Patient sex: M
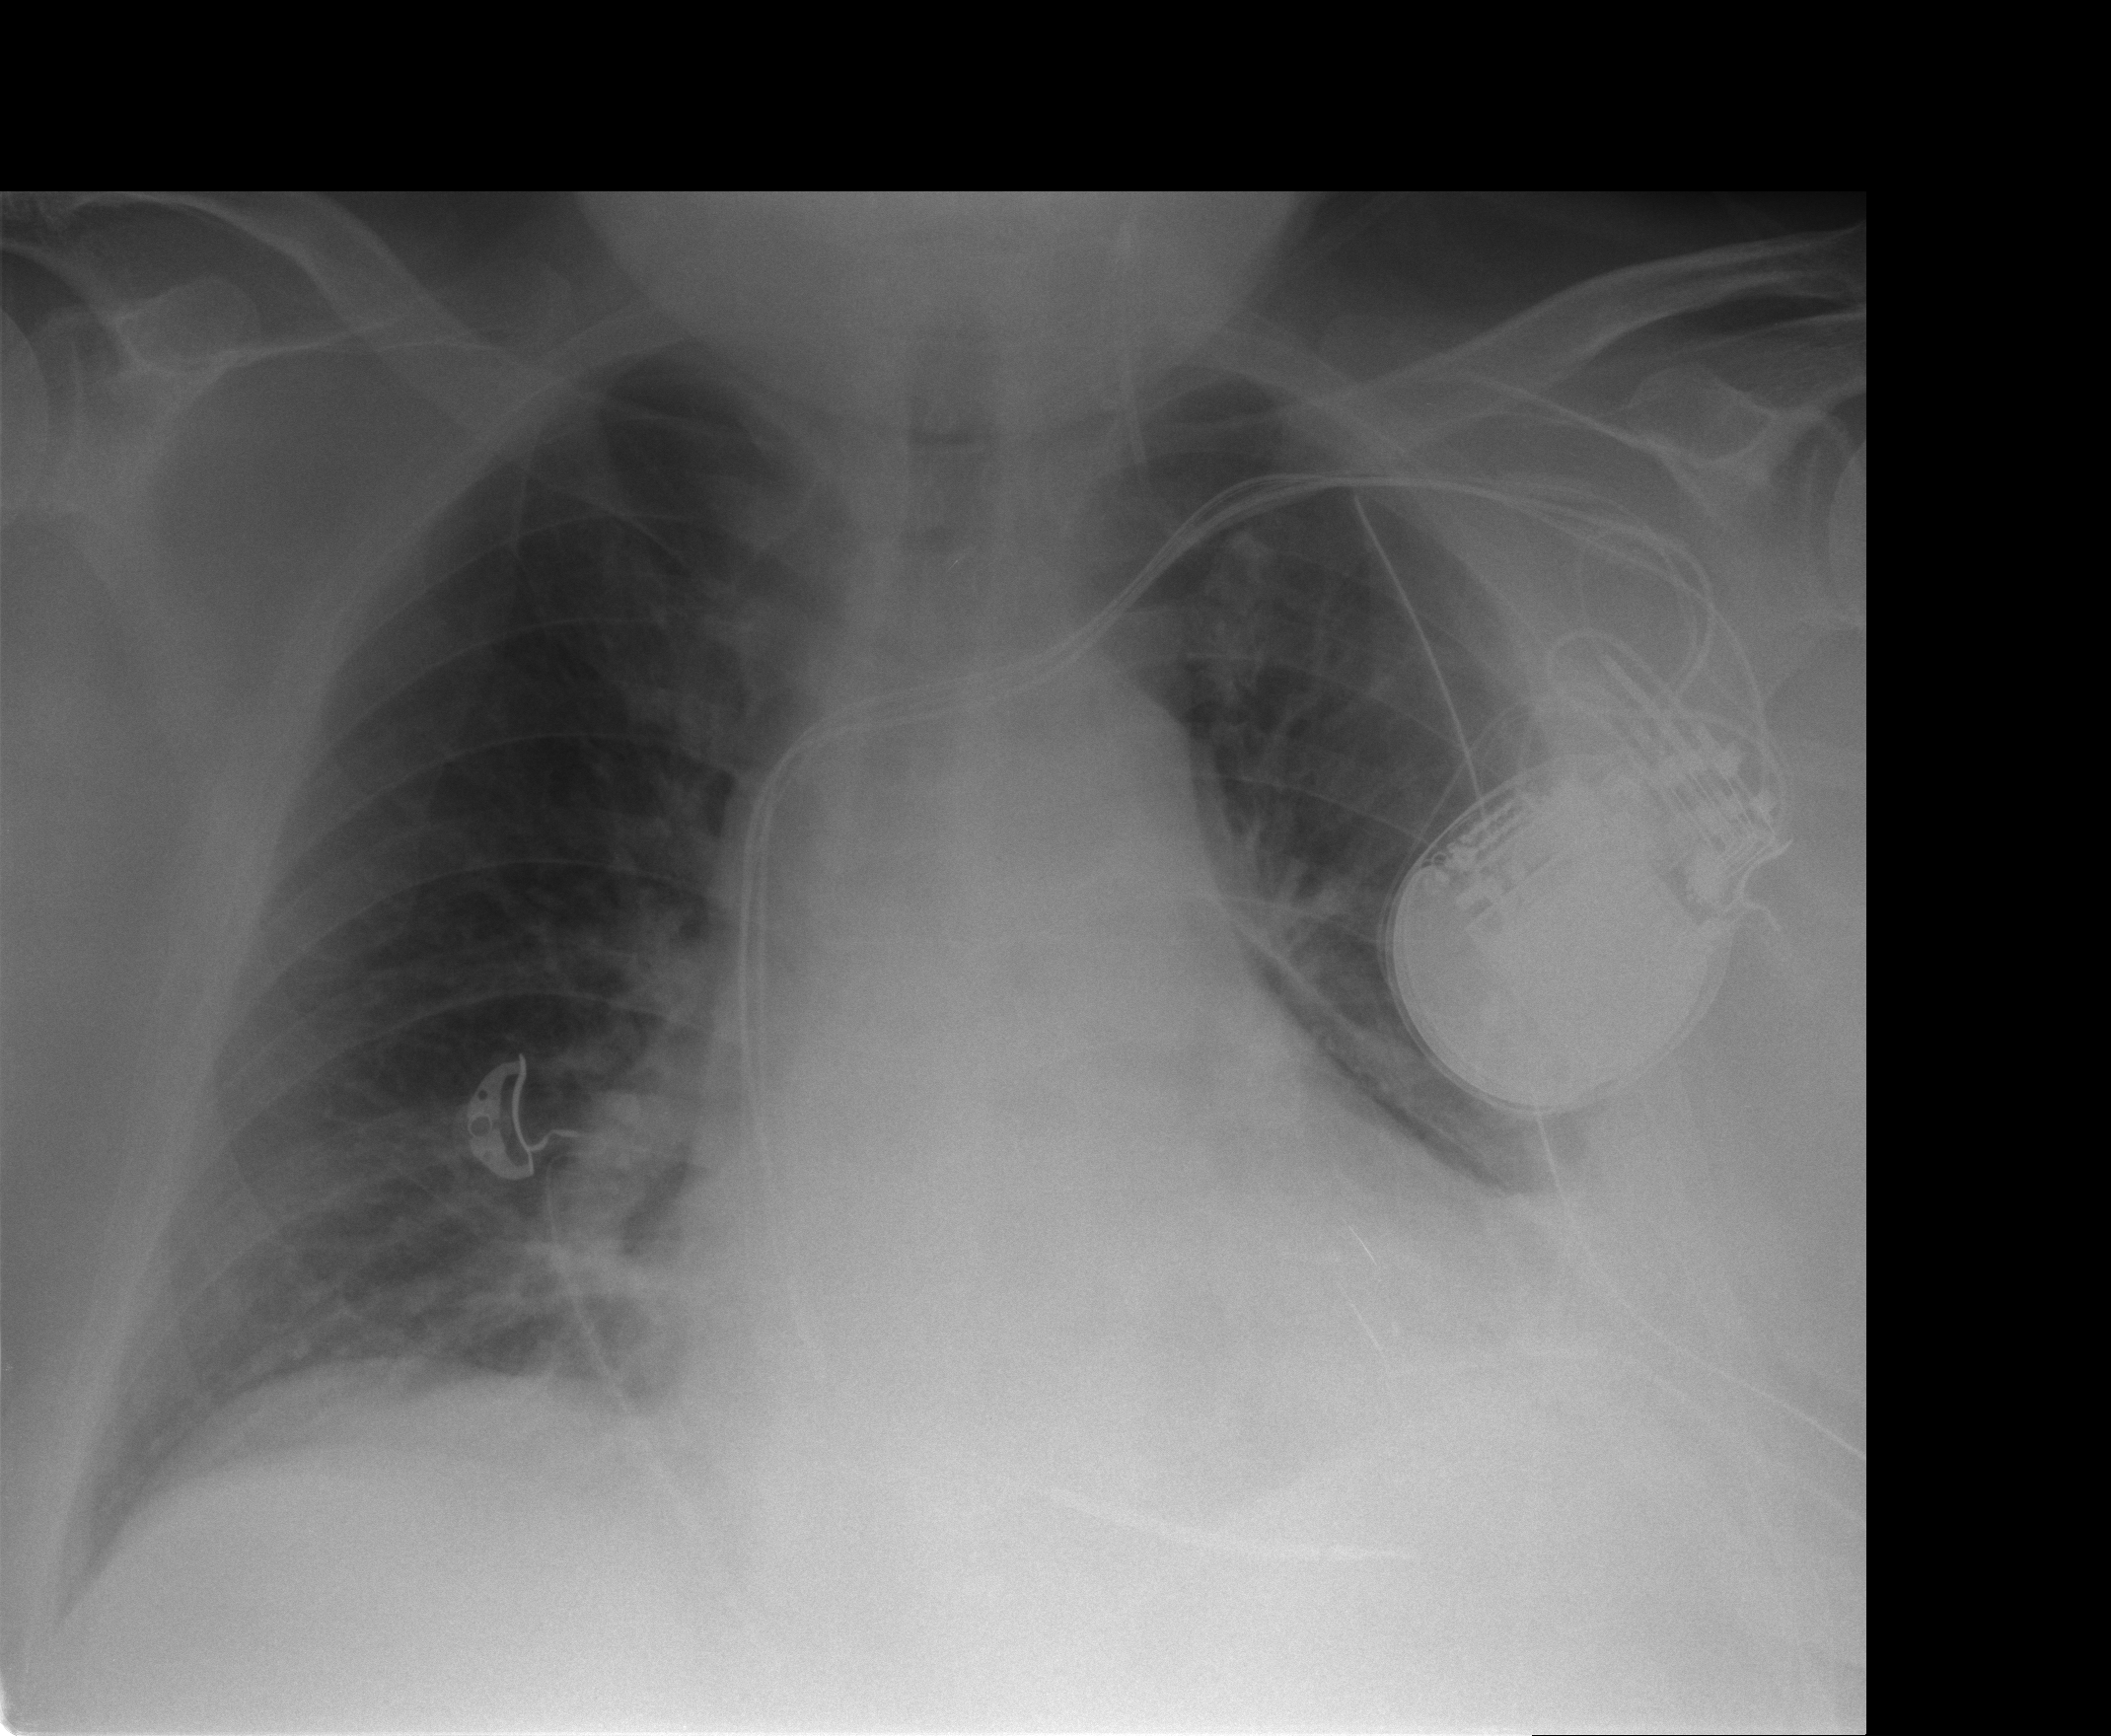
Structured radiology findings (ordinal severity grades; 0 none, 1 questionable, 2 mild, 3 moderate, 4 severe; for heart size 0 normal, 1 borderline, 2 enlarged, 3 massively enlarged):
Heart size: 2
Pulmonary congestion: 1
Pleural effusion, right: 0
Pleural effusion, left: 2
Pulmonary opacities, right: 0
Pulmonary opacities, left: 0
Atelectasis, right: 0
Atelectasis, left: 2